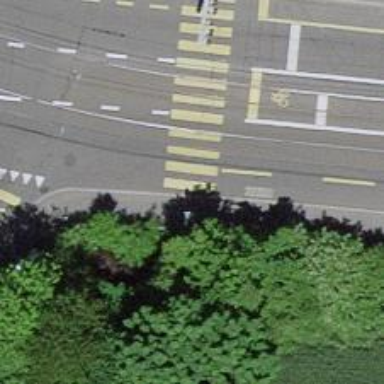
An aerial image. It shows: Kerb serving as barrier.